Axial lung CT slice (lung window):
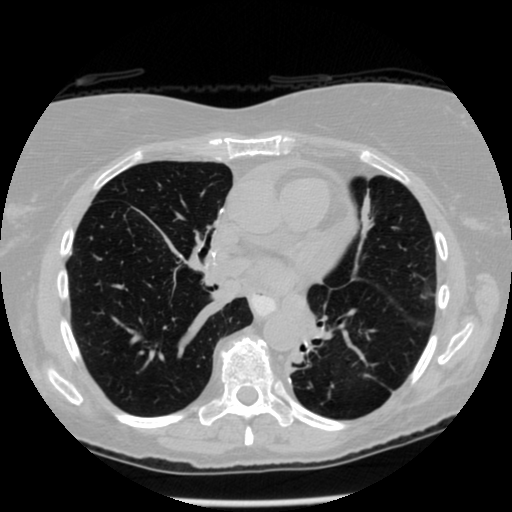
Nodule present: no